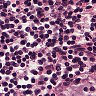
Metastatic tissue present: no